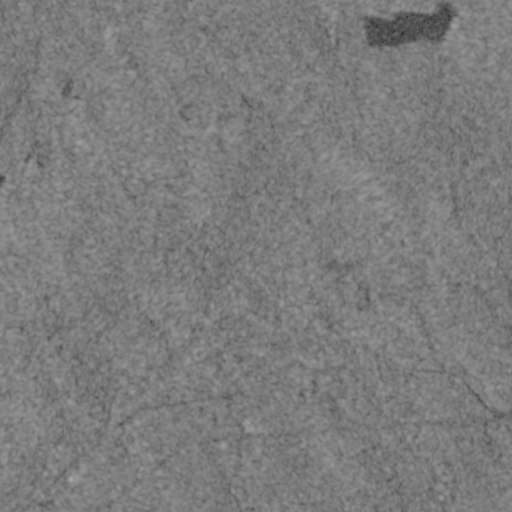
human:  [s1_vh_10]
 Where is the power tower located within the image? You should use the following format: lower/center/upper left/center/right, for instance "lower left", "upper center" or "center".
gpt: The power tower is located in the lower right of the image.
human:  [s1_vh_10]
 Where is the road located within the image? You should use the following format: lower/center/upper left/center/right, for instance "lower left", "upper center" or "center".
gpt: There is no road in the image.

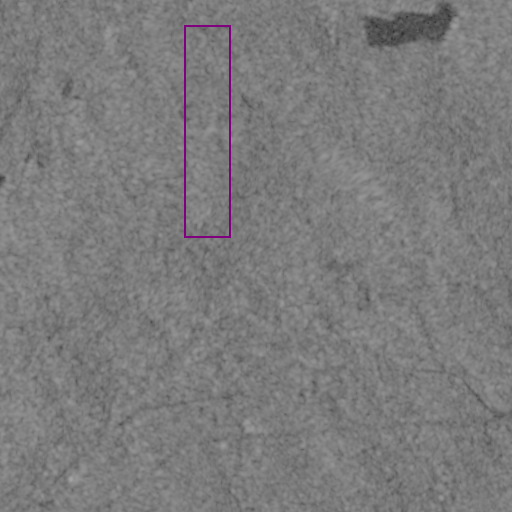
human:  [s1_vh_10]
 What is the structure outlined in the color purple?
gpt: There is no purple outline.
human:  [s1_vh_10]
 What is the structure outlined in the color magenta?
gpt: There is no structure outlined in magenta.